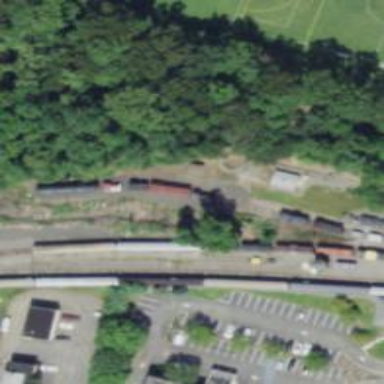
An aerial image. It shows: Railway siding for service.